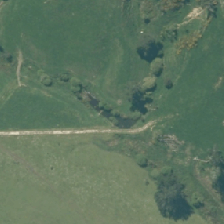
Land cover: low_producing_grassland